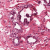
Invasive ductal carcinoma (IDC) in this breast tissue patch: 0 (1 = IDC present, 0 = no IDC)